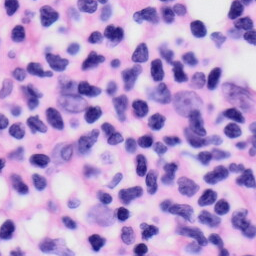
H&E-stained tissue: Skin